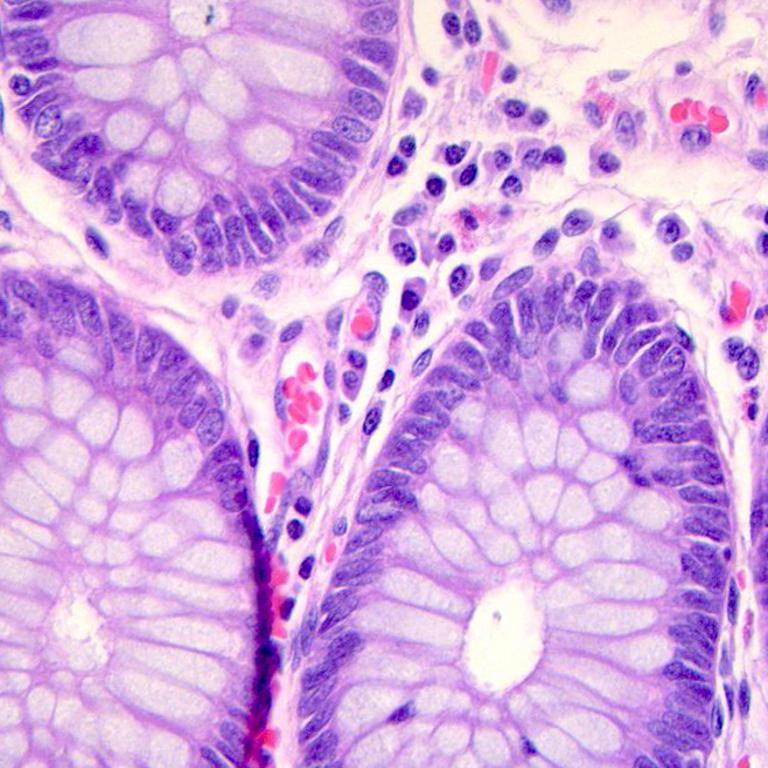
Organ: colon
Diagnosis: benign